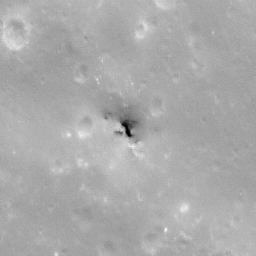
Pit: Copernicus 11
Host crater: Copernicus
Host type: impact_melt
Lunar coordinates: latitude 9.973, longitude 340.728